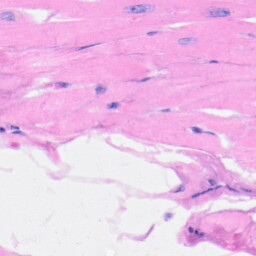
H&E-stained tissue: Heart